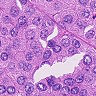
Metastatic tissue present: yes